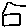
Label: house